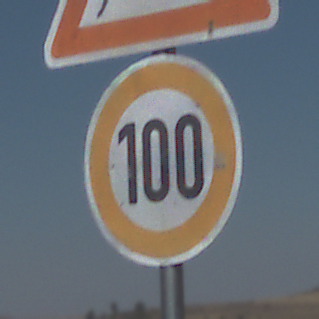
Verkehrszeichen: Geschwindigkeit100
Zusatzzeichen oben: WildwechselLinks
Umgebung: Outdoor, Nature
Tageszeit: Midday
Wetter: Clear
Licht: Natural
Jahreszeit: NotSpecified
Kontrast: HighContrast